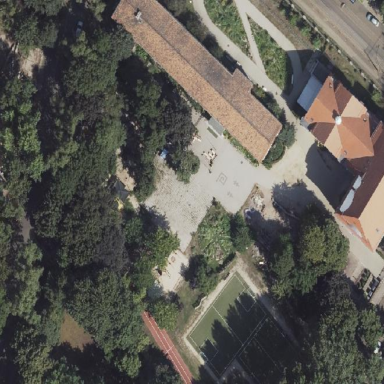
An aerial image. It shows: School.